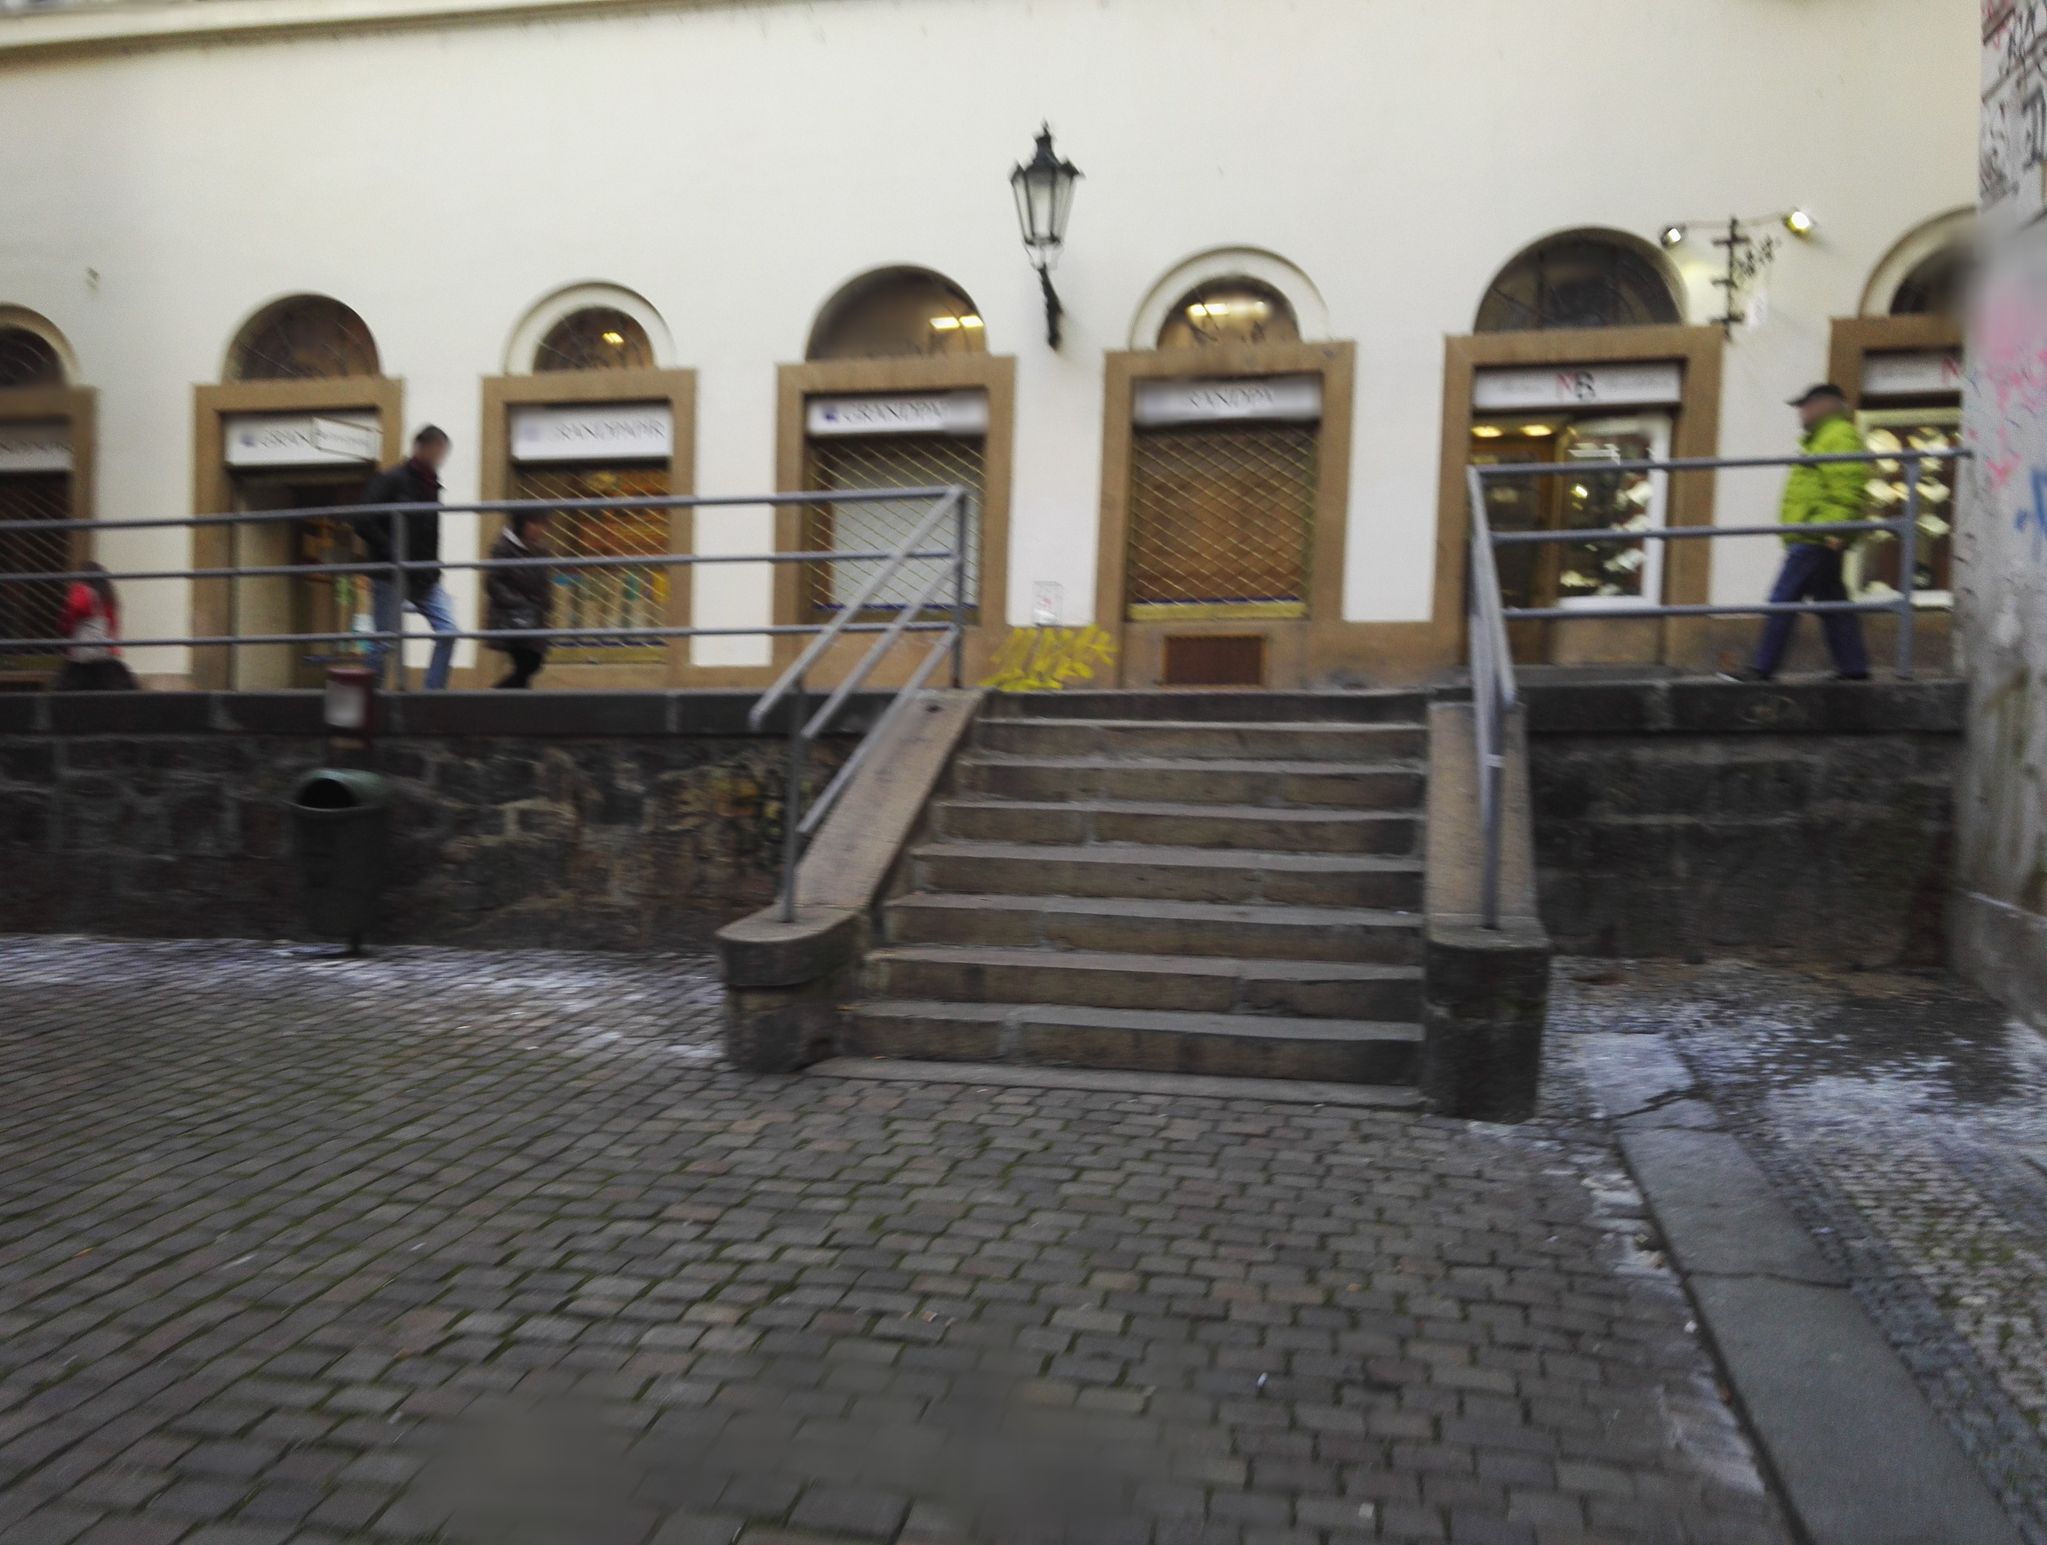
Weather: snowy
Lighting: day
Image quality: good
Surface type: walking surface
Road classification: steps, living_street
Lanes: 1
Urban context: urban centre
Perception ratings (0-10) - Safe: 7.34, Lively: 6.01, Beautiful: 2.41, Boring: 2.23, Depressing: 3.29, Wealthy: 4.61